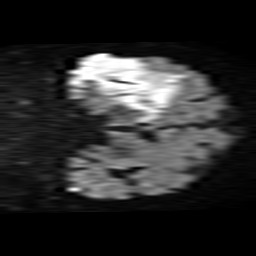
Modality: TRACE
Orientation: coronal
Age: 80
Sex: female
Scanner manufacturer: philips
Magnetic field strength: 1.5 T
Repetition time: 3.681 s
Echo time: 0.09411 s